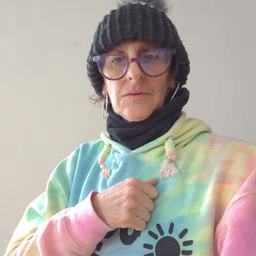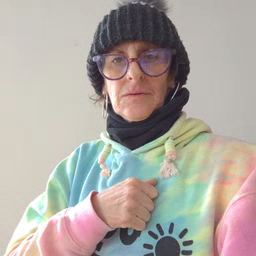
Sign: orange